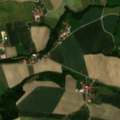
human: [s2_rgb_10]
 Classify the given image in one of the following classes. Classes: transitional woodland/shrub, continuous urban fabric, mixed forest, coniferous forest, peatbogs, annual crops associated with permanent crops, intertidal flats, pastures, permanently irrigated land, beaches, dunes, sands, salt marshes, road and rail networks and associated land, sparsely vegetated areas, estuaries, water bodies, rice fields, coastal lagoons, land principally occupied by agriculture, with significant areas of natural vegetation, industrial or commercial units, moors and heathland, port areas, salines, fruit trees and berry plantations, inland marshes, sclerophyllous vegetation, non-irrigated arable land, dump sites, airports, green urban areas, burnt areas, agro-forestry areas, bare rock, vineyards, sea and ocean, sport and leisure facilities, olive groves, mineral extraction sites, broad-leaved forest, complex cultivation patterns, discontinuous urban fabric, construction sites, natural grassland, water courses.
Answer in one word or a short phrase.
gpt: discontinuous urban fabric, non-irrigated arable land, complex cultivation patterns, land principally occupied by agriculture, with significant areas of natural vegetation